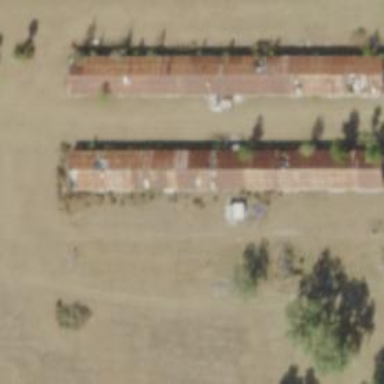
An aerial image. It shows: Poultry farmyard.